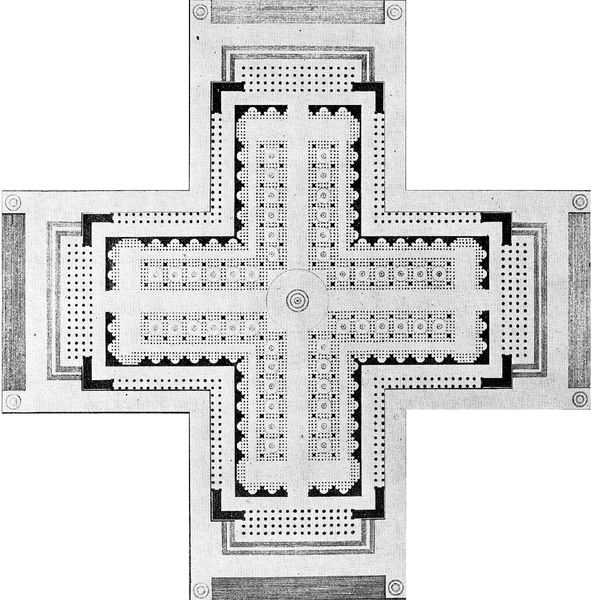
Titel: Entwurf  für die Kirche Madeleine von Boullée
Künstler: Etienne-Louis Boullée
Schlagwörter: weiß, grau, mitte, schwarz, säulen, zeichnung, muster, kirche, kreis, rund, linien, stufen, punkte, vier, gang, kreuz, kreise, plan, zentrum, mittelpunkt, grundriss, bauplan, kreuzform, mittevier